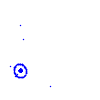
Particle: electron